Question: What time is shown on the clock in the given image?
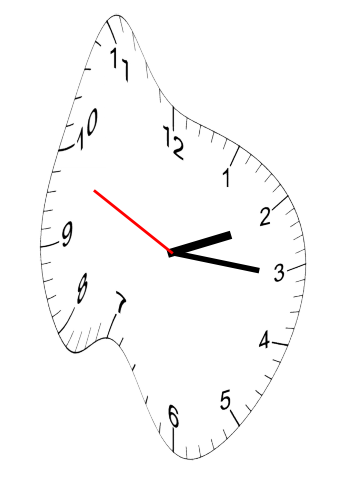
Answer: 02:15:49